Field crop: maize
Growth stage: 2
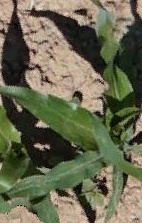
Species: maize